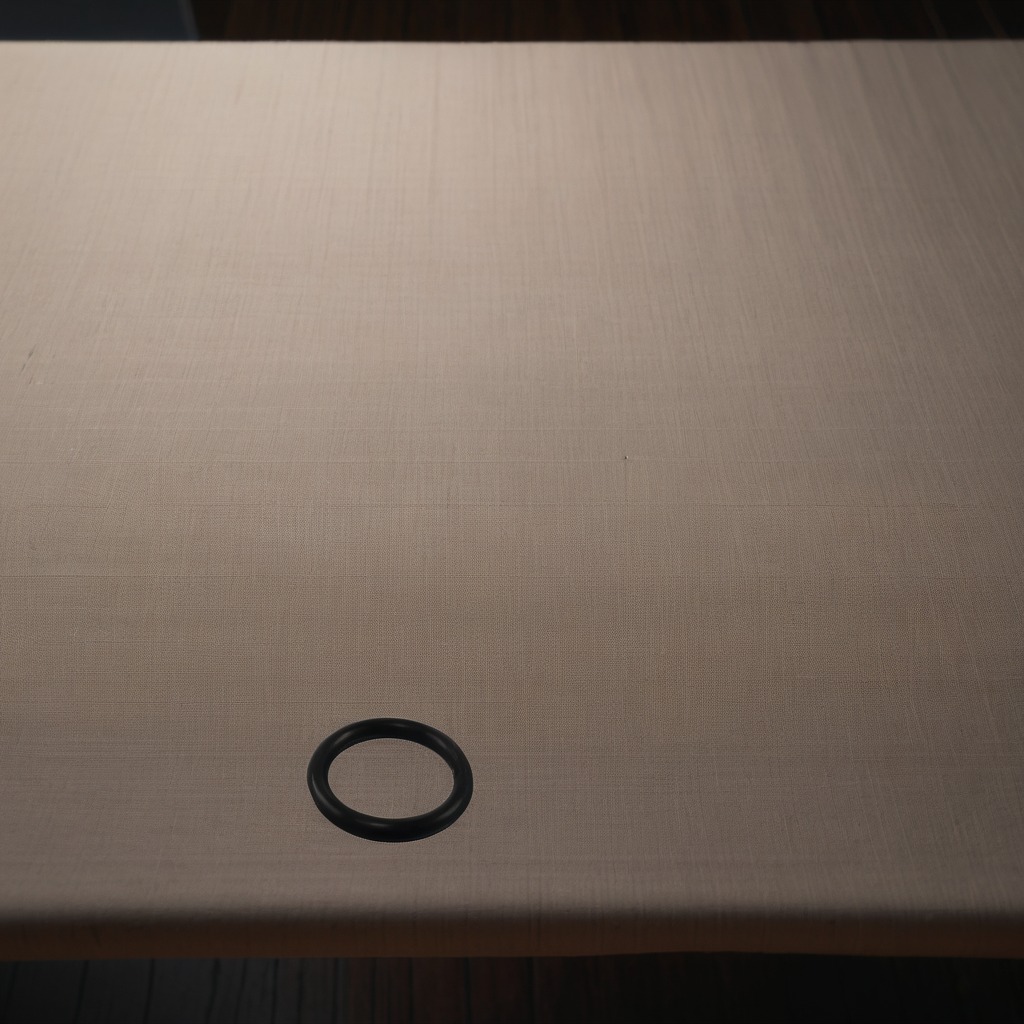
A rubber O-ring lies on a wooden table inside a workshop at night.